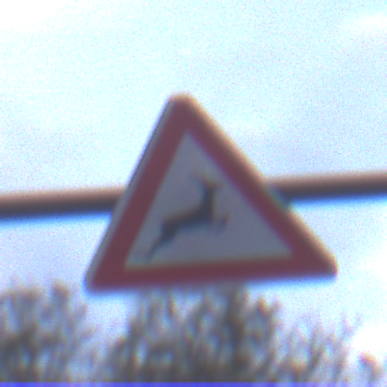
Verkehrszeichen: WildwechselLinks
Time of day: SunriseSunset
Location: Outdoor (Urban)
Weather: PartlyCloudy
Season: NotSpecified
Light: Natural